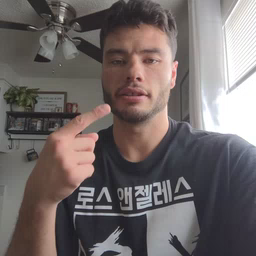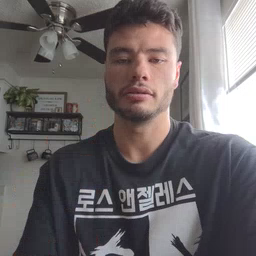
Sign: sun